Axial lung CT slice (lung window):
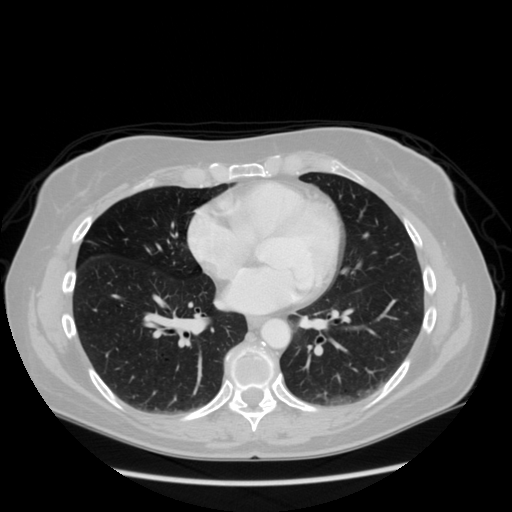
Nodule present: no